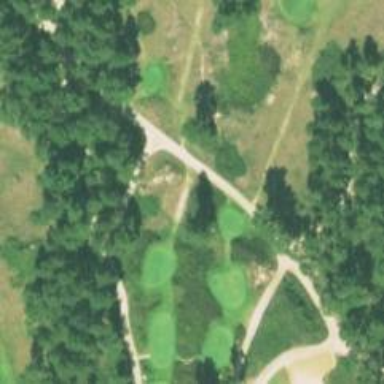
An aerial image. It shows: Path for golf carts.